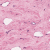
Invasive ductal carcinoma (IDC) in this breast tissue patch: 0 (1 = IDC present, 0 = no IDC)